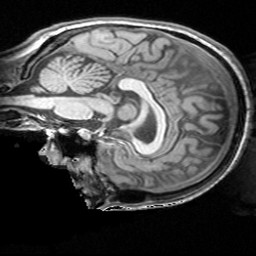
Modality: T1w
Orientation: sagittal
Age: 26
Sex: female
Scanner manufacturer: siemens
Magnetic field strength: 3 T
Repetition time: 1.62 s
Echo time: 0.003 s